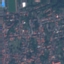
Land use / land cover: Residential